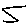
Label: zigzag